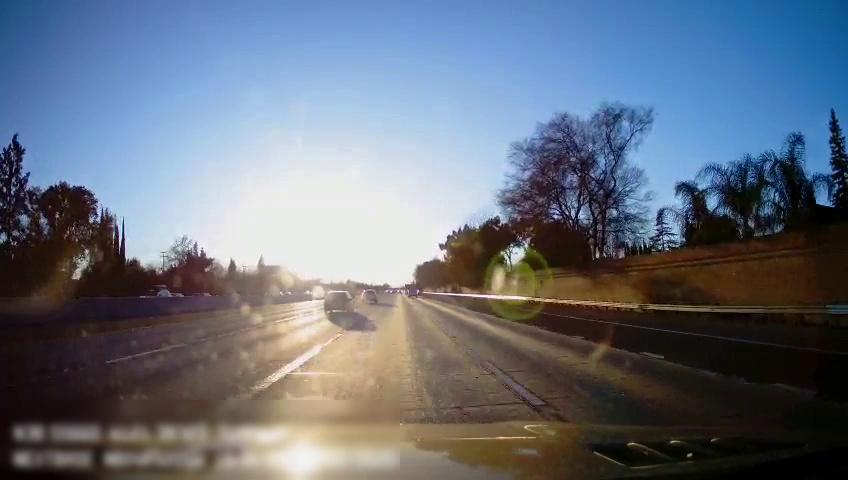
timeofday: Day
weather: Sunny
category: Drivable Space
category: Vehicles | Truck
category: Vehicles | SUV
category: Vehicles | SUV
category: Vehicles | SUV
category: Vehicles | Car
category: Vehicles | Car
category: Lanes | Alternate Lane
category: Lanes | Alternate Lane
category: Lanes | Current Lane
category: Lanes | Current Lane
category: Lanes | Alternate Lane
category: Lanes | Alternate Lane